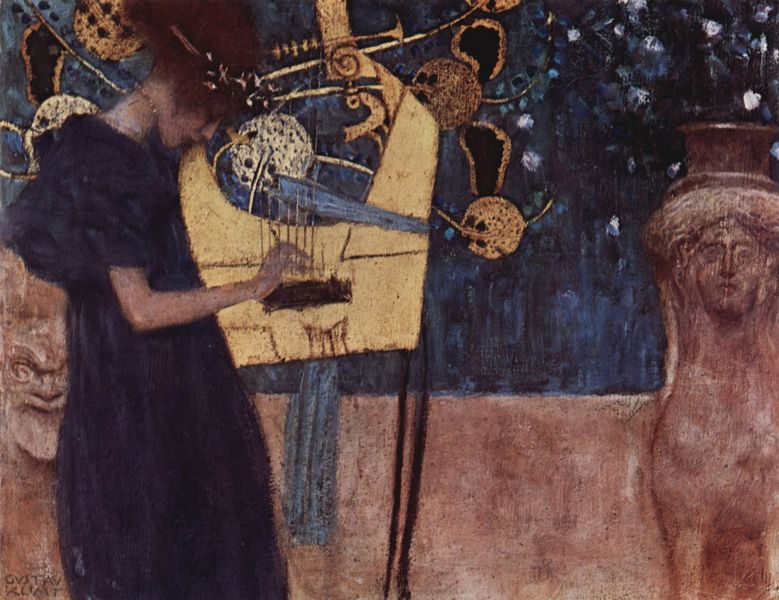
Titel: Die Musik
Künstler: Gustav Klimt
Standort: München
Institution: Neue Pinakothek
Schlagwörter: blau, dunkel, gemälde, hand, himmel, kopf, gelb, mädchen, ocker, blume, blumen, braun, finger, frau, frisur, haar, hintergrund, kleid, köpfe, nacht, nase, profil, schmuck, schwarz, symbol, blüten, rot, ornament, rock, symbolismus, gesichter, wand, arm, gesicht, haarschmuck, stein, trauer, hände, instrument, öl, feld, brüstung, figur, gewand, gold, haare, musik, gebeugt, kreis, kanne, krug, skulptur, statue, vase, relief, düster, fahne, moderne, abstrakt, fläche, mauer, lila, töne, violett, figuren, dunkelblau, jugendstil, spielen, musikinstrument, musizieren, ornamente, seitenansicht, muse, stuck, fin de siècle, klimt, halskette, geneigt, konzentration, spiel, antike, maske, vergoldet, sterne, sternenhimmel, seite, konturen, mythologie, flecken, geometrisch, spielt, skulpturen, grimasse, versunken, antik, teufel, satyr, griechisch, balu, fresko, laute, saiten, zupfen, golden, harfe, lyra, kopfschmuck, leier, chimäre, gustav, franz von stuck, musikerin, sphinx, sphynx, ägypten, fratze, groteske, thalia, trompete, laier, blattgold, träumerisch, bodenvase, orpheus, instrumen, planeten, gustav klimt, nachtblau, sfinx, byzantinismus, dekoratives, musikspielen, schnare, spilet, hogner